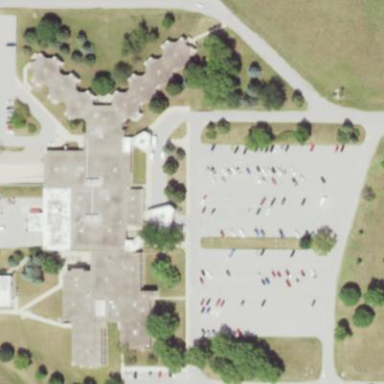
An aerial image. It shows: Hospital.